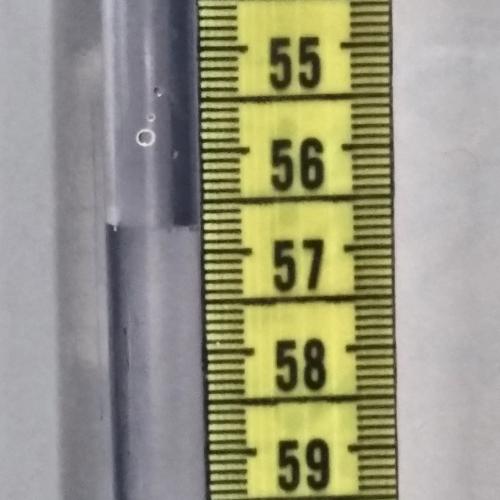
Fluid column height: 56.7 cm